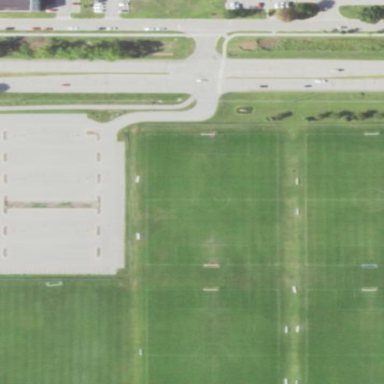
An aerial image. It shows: Soccer pitch for leisureland activities.